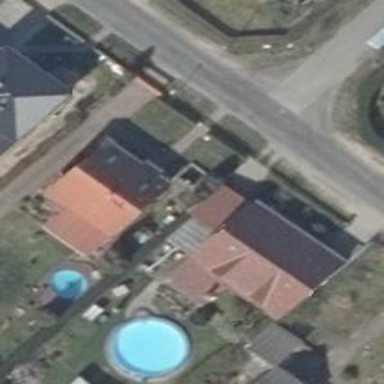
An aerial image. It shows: Detached building.